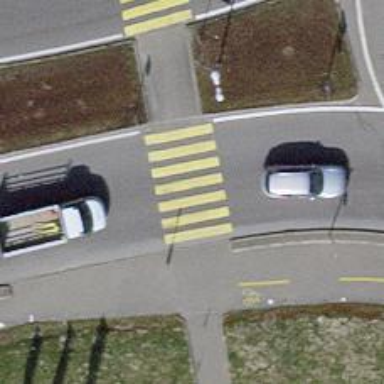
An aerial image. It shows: Marked footway crossing with pedestrian island.